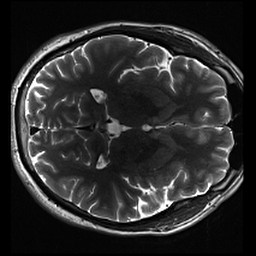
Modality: inplaneT2
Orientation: axial